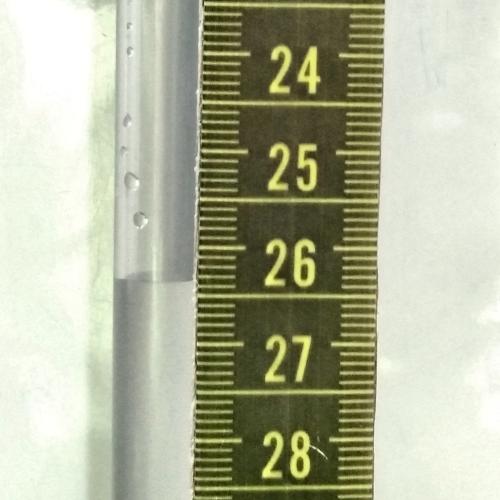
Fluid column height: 26.3 cm